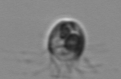
Label: Balanion